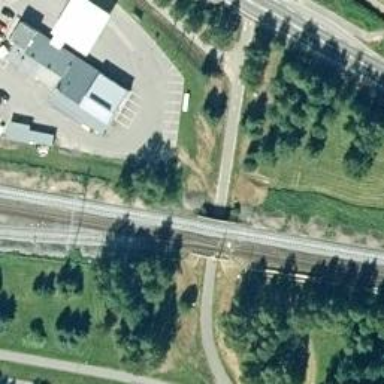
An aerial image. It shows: Rail siding with electrified contact lines.